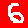
Digit: 6